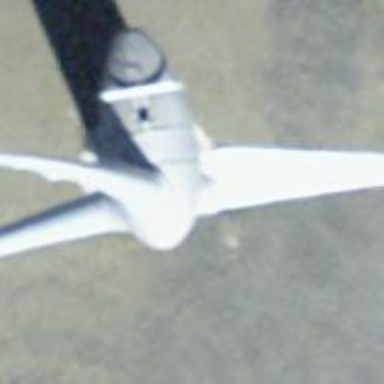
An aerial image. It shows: Wind turbine generator that utilizes wind as its source for generating electricity. It is of the horizontal axis type.